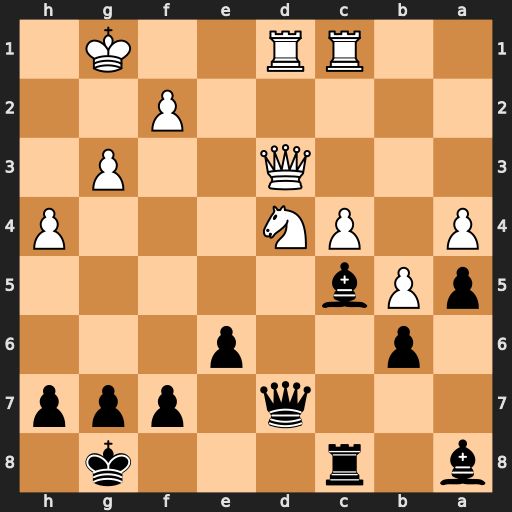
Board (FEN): b1r3k1/3q1ppp/1p2p3/pPb5/P1PN3P/3Q2P1/5P2/2RR2K1
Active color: b
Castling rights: -
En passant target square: -
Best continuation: Rd8 Nxe6 Qxd3 Rxd3 Rxd3 Nxc5 bxc5